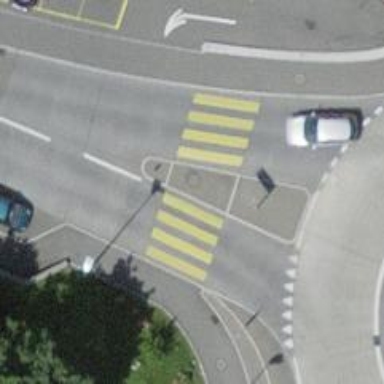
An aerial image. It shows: Uncontrolled zebra crossing with central island.